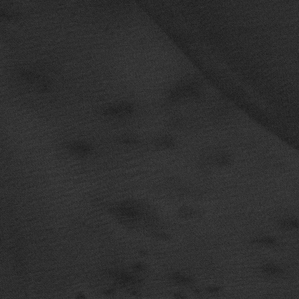
Label: frost